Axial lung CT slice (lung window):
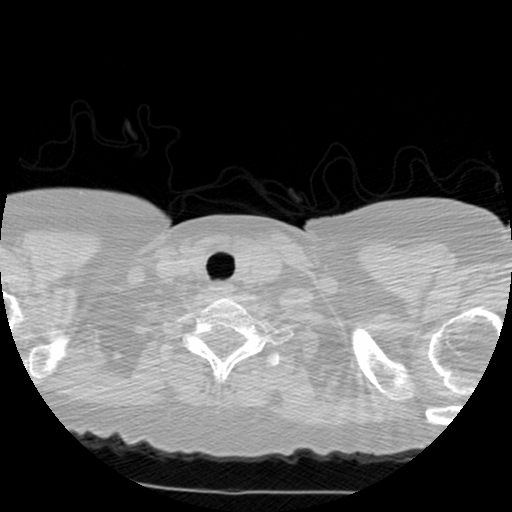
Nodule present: no